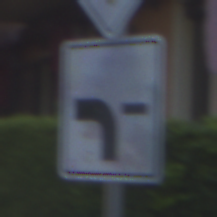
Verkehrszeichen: VerlaufVorfahrtsstrasse6
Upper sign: Vorfahrtsstrasse
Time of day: SunriseSunset
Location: Outdoor (Urban)
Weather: Clear
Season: NotSpecified
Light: Natural